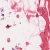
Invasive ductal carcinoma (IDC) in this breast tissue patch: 0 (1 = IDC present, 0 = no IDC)